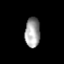
Tissue: prostate
Cell type: Epithelial cells
Senescence score: 0.3074
Nuclear area (px): 440
Mean DAPI intensity: 160.045